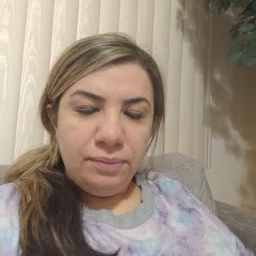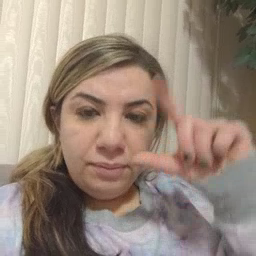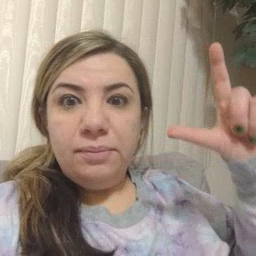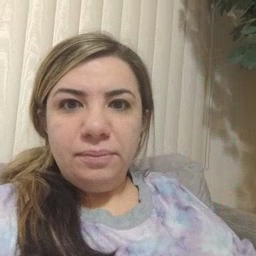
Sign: wake